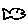
Label: fish